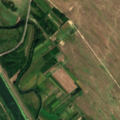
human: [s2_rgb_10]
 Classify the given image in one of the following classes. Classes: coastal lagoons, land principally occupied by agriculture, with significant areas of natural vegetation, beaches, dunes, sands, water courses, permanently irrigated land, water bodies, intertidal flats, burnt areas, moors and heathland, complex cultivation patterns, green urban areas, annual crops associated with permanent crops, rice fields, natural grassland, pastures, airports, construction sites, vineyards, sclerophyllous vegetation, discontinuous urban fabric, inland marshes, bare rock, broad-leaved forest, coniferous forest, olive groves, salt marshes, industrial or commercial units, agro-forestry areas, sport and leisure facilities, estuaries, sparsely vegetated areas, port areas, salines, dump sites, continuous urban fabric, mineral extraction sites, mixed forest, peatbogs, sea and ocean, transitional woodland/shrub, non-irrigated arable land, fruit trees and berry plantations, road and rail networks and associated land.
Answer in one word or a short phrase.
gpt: land principally occupied by agriculture, with significant areas of natural vegetation, natural grassland, transitional woodland/shrub, inland marshes, water courses